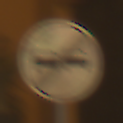
Verkehrszeichen: EndeUeberholverbot
Umgebung: Outdoor, Urban
Tageszeit: Night
Wetter: Clear
Licht: Artificial
Jahreszeit: NotSpecified
Kontrast: HighContrast